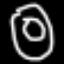
Label: donut